Brain MRI, t1w sequence, axial 2D slice.
Patient: age 37, sex F, weight 95 kg, height 1.95 m
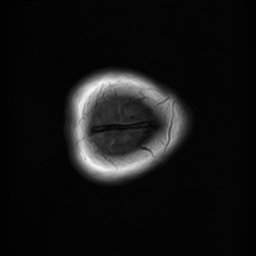